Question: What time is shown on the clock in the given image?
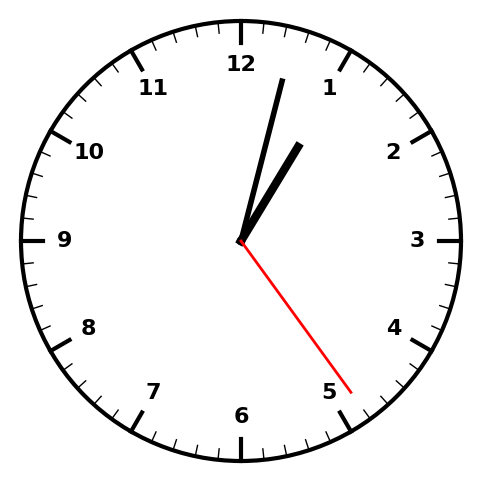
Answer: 01:02:24